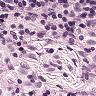
Metastatic tissue present: no